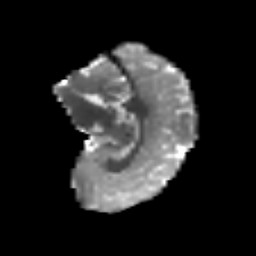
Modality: T2w
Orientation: sagittal
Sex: female
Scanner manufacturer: siemens
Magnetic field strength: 3 T
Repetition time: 5 s
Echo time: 0.071 s